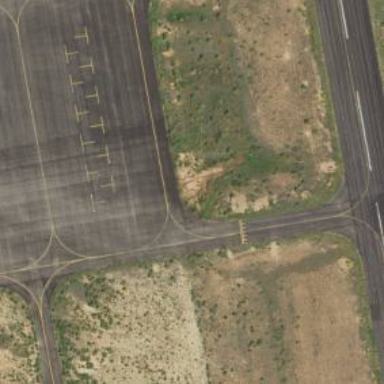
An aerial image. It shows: View of taxiway at the airport.